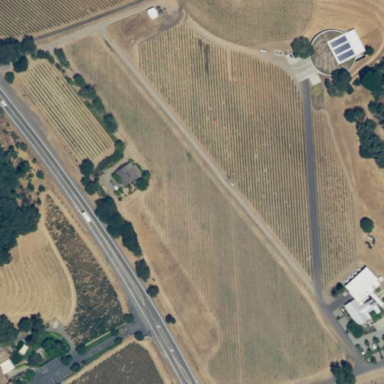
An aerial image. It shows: Vineyard growing grapes.